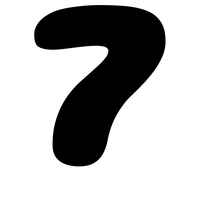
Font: Gluten_ExtraBold